Question: here is the simple EXtjs code for Example of drag and drop
'''
Ext.require([
'Ext.grid.*',
'Ext.data.*',
'Ext.dd.*'
]);
Ext.define('DataObject', {
extend: 'Ext.data.Model',
fields: ['name', 'data1', 'data2', 'data3', 'data4', 'data5']
});
Ext.onReady(function() {
var myData = [
{ name: "metric one", data1: "4", data2: "12", data3: "14", data4: "8", data5: "13"},
{ name: "metric two ", data1: "7", data2: "8", data3: "16", data4: "10", data5: "3" },
{ name: "metric three", data1: "5", data2: "2", data3: "14", data4: "12", data5: "7 " },
{ name: "metric four", data1: "2", data2: "14", data3: "6", data4: "1", data5: "4 " },
{ name: "metric five", data1: "7", data2: " 4", data3: "4", data4: "13", data5: "4" }
];
var myData2 = [
{ name: "metric one", data1: "4", data2: "12", data3: "14", data4: "8" },
{ name: "metric two ", data1: "7", data2: "8", data3: "16", data4: "10" },
{ name: "metric three", data1: "5", data2: "2", data3: "14", data4: "12" },
{ name: "metric four", data1: "2", data2: "14", data3: "6", data4: "1" },
{ name: "metric five", data1: "7", data2: " 4", data3: "4", data4: "13" }
];
var firstGridStore = Ext.create('Ext.data.Store', {
model: 'DataObject',
data: myData
});
var columns = [
{ text: "", width: 80, sortable: true, dataIndex: 'name' },
{ text: "", width: 50, sortable: true, dataIndex: 'data1' },
{ text: "", width: 50, sortable: true, dataIndex: 'data2' },
{ text: "", width: 50, sortable: true, dataIndex: 'data3' },
{ text: "", width: 50, sortable: true, dataIndex: 'data4' },
{ text: "", width: 50, sortable: true, dataIndex: 'data5' }
];
var firstGrid = Ext.create('Ext.grid.Panel', {
multiSelect: true,
viewConfig: {
plugins: {
ptype: 'gridviewdragdrop',
dragGroup: 'firstGridDDGroup',
dropGroup: 'secondGridDDGroup'
}
},
store: firstGridStore,
columns: columns,
stripeRows: true
});
var secondGridStore = Ext.create('Ext.data.Store', {
model: 'DataObject',
data:myData2
});
var secondGrid = Ext.create('Ext.grid.Panel', {
viewConfig: {
plugins: {
ptype: 'gridviewdragdrop',
dragGroup: 'secondGridDDGroup',
dropGroup: 'firstGridDDGroup'
}
},
store: secondGridStore,
columns: columns,
stripeRows: true
});
var displayPanel = Ext.create('Ext.Panel', {
width: 750,
height: 400,
layout: {
type: 'hbox',
align: 'stretch',
padding: 1
},
renderTo: 'panel',
defaults: { flex: 1 },
items: [
firstGrid,
secondGrid
]
});
});
'''
And also added all the required file to the to Aspx page
'''
<script type ="text/javascript" src ="ext-all-debug.js" defer="defer" ></script>
<script type="text/javascript" src="temp.js" defer ="defer" ></script>
'''
but it's always give a result without any design....

why this is happening? something i missed in import or something to write?please help us
to remove this problem...
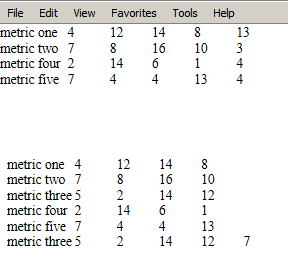
Answer: I guess you forgot to import extjs css file in your aspx page.
'''
<link rel="stylesheet" type="text/css" href="ext-4/resources/css/ext-all.css">
<script type="text/javascript" src="ext-4/ext-debug.js"></script>
<script type="text/javascript" src="temp.js"></script>
'''
Try this and let me know.
Thanks